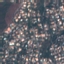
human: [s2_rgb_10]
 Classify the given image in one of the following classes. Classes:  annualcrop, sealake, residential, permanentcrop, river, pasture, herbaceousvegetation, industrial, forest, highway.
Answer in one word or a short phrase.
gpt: Residential